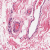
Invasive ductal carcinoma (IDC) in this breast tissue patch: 0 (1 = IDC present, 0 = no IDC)